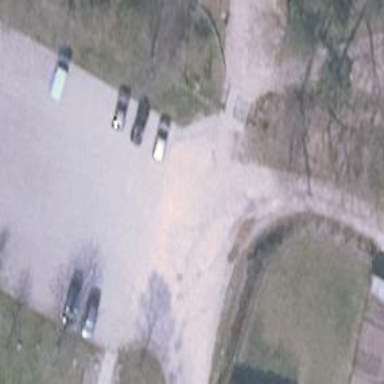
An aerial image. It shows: Compacted parking aisle as service road.